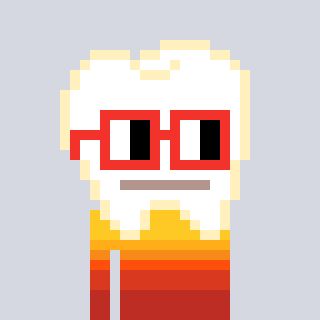
a pixel art character with square red glasses, a tooth-shaped head and a grayscale-colored body on a cool background